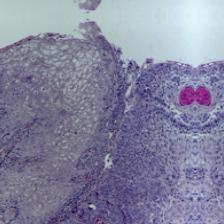
Diagnosis: OSCC